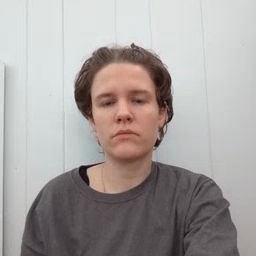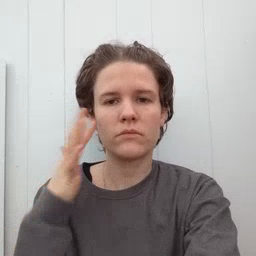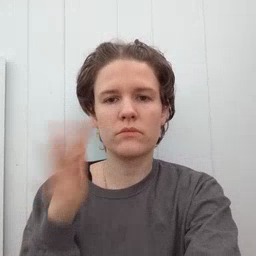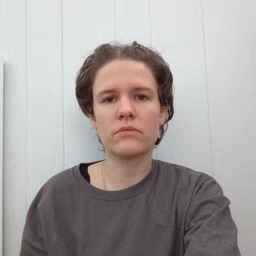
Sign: noisy